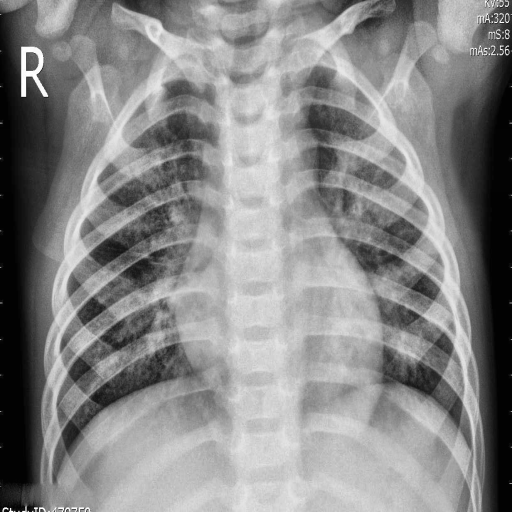
Finding: PNEUMONIA